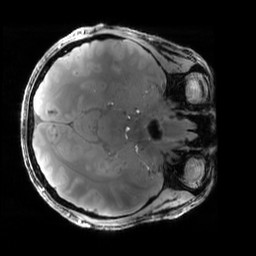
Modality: PDw
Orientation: axial
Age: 23
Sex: male
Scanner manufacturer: siemens
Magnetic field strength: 6.98 T
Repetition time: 1.78 s
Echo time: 0.00386 s